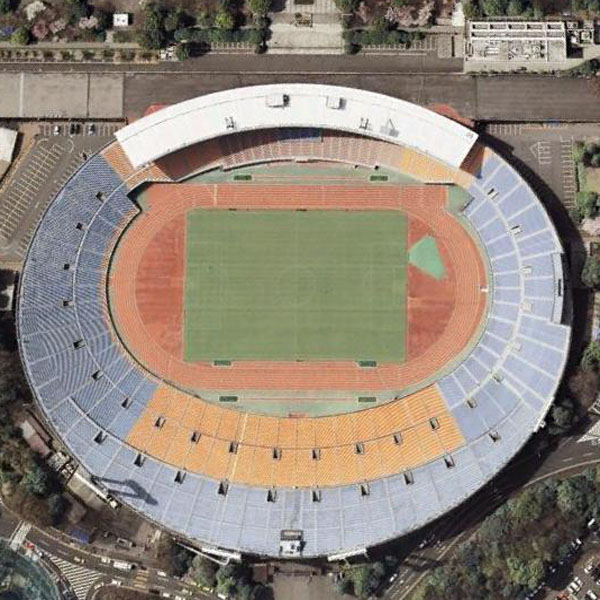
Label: Stadium